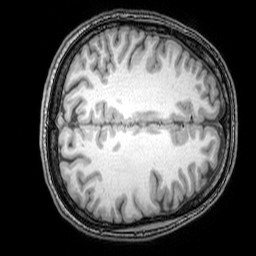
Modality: T1w
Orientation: axial
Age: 23
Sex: male
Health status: healthy
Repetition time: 0.081 s
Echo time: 0.037 s